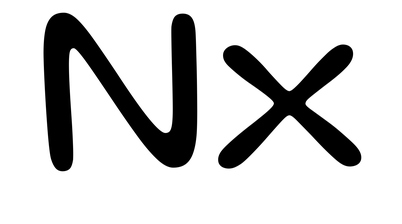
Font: Gluten_Light